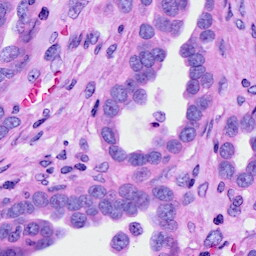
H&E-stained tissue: Ovarian